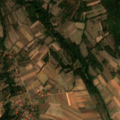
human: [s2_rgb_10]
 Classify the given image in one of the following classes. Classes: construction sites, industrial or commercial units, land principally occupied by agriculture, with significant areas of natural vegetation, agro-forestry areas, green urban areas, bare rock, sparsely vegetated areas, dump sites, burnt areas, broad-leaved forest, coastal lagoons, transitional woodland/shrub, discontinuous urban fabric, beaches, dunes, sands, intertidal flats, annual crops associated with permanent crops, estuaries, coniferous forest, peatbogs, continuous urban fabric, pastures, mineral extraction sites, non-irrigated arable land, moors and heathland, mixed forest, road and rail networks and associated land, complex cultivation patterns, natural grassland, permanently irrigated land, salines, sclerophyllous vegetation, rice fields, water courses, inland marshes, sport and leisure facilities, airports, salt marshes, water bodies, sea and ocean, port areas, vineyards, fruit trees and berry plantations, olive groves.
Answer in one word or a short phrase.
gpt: discontinuous urban fabric, non-irrigated arable land, complex cultivation patterns, land principally occupied by agriculture, with significant areas of natural vegetation, broad-leaved forest